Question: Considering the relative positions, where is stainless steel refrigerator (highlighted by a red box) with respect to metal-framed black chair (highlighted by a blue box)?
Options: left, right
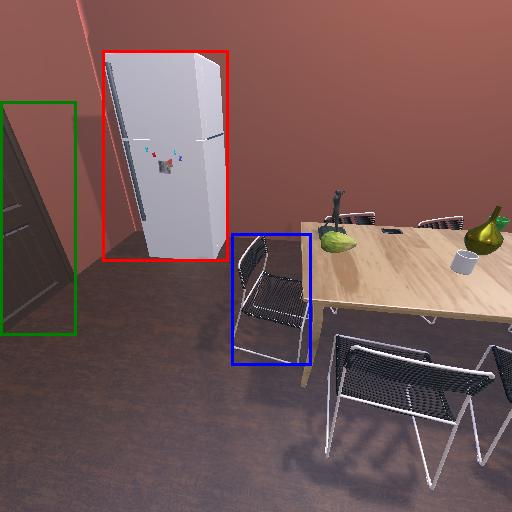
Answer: left